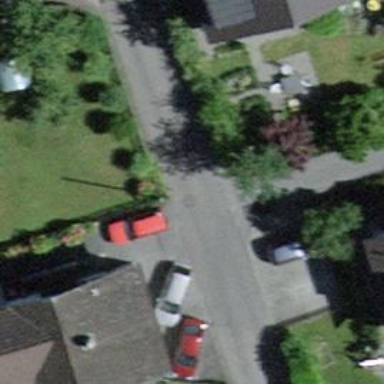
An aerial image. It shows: Alley classified as service road.